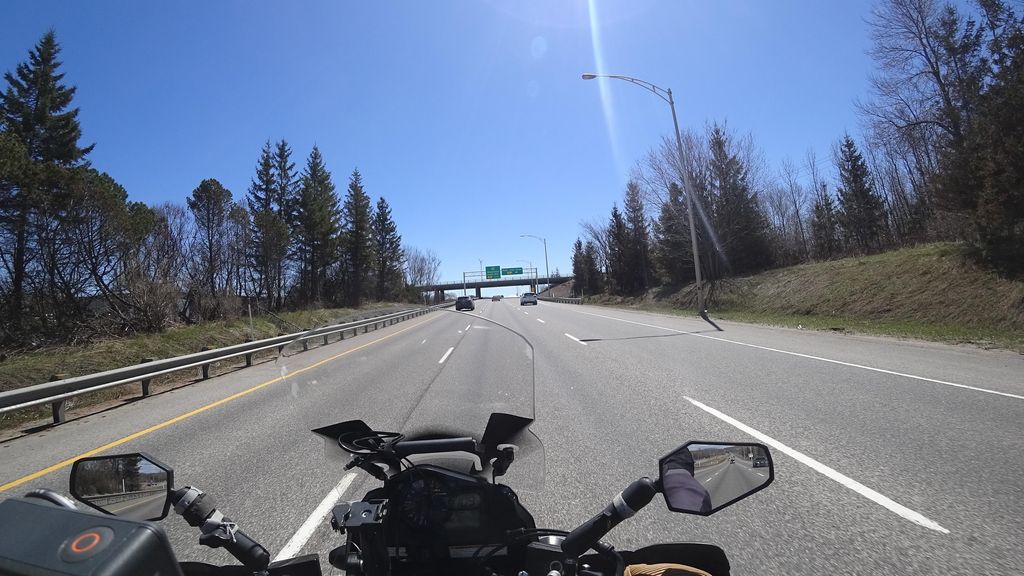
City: quebec_city